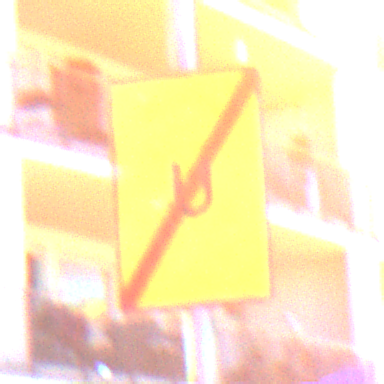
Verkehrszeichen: EndeUmleitung
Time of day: Night
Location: Outdoor (Urban)
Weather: PartlyCloudy
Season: NotSpecified
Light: Artificial